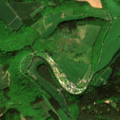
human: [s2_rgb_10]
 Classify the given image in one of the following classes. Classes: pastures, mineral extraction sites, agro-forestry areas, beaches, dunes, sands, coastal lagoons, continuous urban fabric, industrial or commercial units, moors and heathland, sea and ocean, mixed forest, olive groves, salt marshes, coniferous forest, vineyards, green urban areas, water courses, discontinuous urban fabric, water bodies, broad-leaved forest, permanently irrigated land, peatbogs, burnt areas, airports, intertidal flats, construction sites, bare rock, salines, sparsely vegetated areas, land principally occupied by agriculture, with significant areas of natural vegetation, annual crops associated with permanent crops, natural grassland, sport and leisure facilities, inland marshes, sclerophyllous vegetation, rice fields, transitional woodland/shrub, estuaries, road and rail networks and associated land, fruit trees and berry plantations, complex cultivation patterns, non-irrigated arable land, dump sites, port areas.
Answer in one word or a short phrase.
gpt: non-irrigated arable land, land principally occupied by agriculture, with significant areas of natural vegetation, broad-leaved forest, coniferous forest, mixed forest